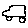
Label: car